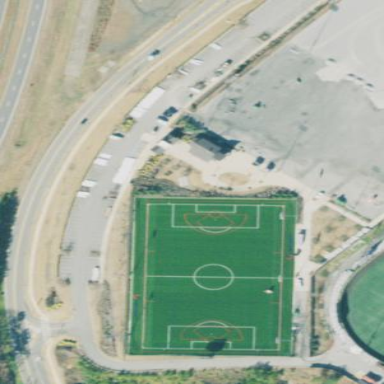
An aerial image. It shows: Soccer pitch for outdoor sports and leisure activities.